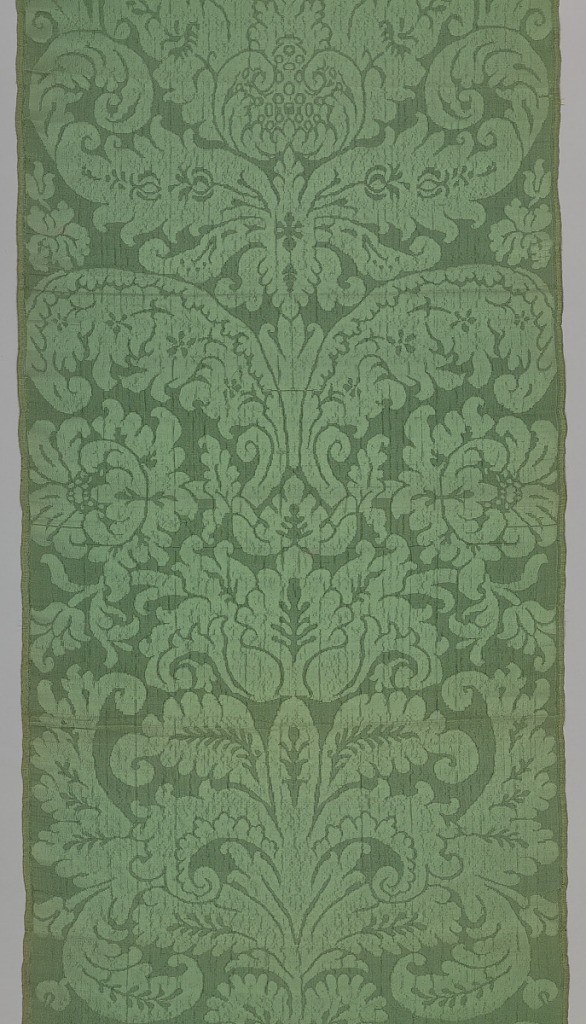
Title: Textile
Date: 17th century
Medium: silk Technique: 4-harness satin damask
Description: Green damask patterned by a symmetrical arrangement of elaborate flowers, leaves and brackets.